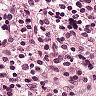
Metastatic tissue present: no